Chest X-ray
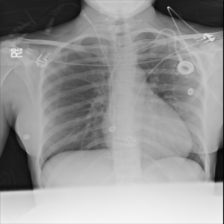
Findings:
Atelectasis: negative
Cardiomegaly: negative
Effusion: negative
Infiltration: negative
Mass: negative
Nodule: negative
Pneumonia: negative
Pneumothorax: negative
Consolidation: negative
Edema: negative
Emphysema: negative
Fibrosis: negative
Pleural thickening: negative
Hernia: negative